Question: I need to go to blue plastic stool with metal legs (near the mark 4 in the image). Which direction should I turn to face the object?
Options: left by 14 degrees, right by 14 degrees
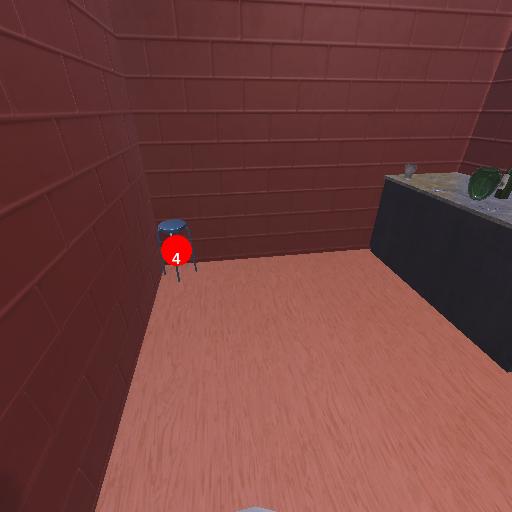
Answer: left by 14 degrees